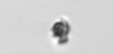
Label: detritus